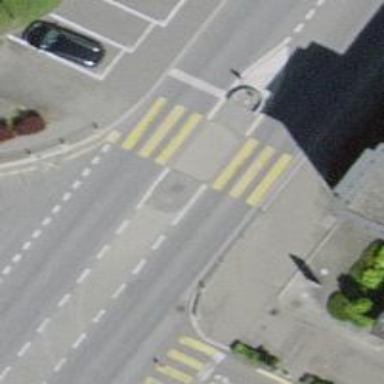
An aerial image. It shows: Zebra crossing with road island.